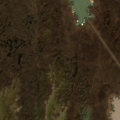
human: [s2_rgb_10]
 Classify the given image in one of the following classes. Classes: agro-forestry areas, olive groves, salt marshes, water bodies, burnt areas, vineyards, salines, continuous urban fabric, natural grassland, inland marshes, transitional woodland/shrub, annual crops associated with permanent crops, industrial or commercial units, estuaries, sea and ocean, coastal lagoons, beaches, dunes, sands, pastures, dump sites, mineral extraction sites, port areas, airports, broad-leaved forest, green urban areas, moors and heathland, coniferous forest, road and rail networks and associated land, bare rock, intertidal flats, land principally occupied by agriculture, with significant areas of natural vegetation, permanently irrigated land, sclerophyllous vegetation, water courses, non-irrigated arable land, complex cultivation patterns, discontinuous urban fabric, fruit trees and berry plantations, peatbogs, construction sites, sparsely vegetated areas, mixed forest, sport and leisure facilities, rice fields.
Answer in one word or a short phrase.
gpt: inland marshes, water bodies